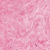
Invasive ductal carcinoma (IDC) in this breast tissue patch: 0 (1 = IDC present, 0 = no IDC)